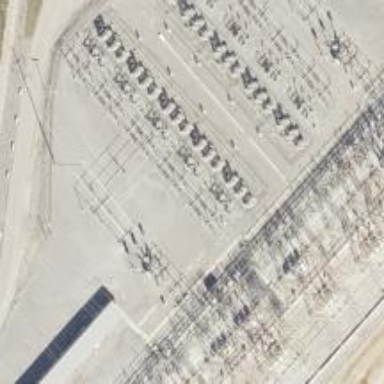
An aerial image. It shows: Switch used for power control.